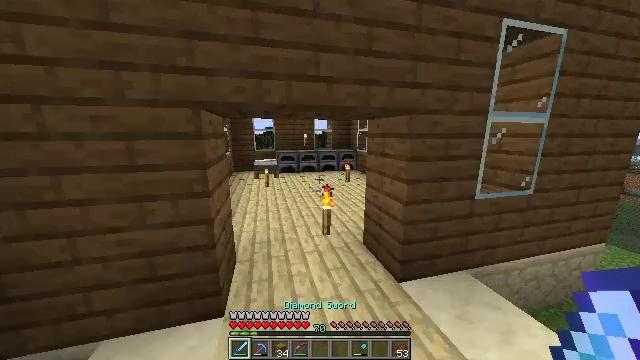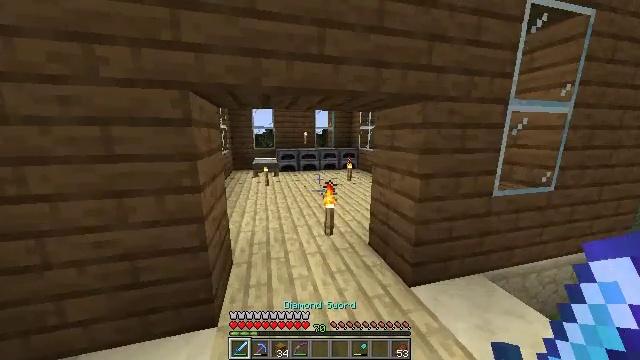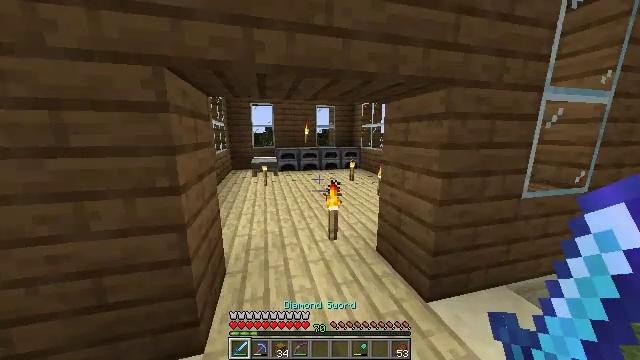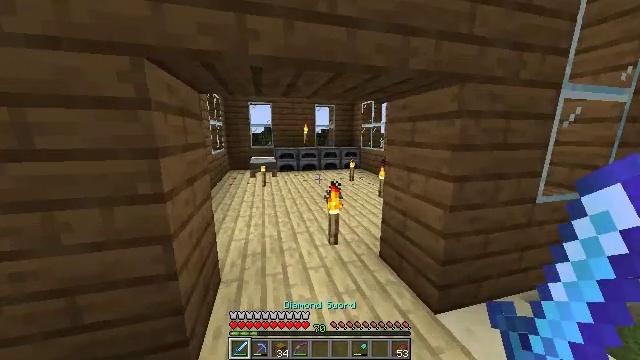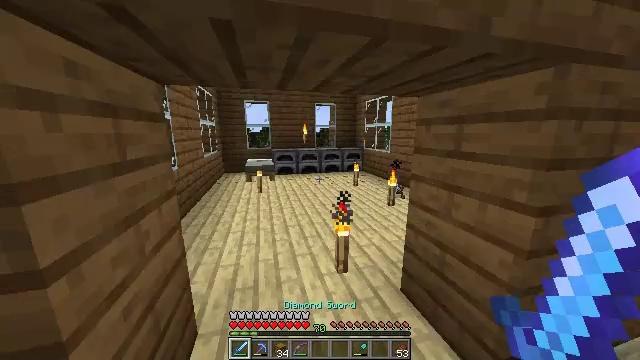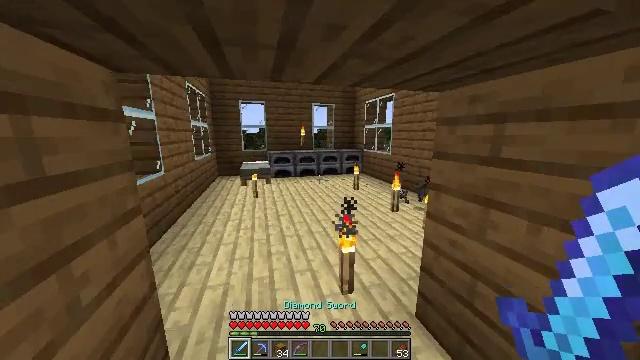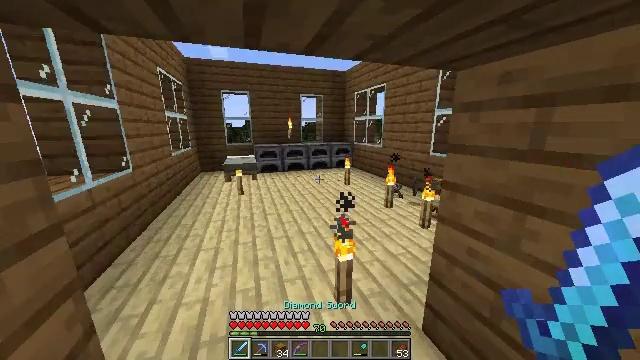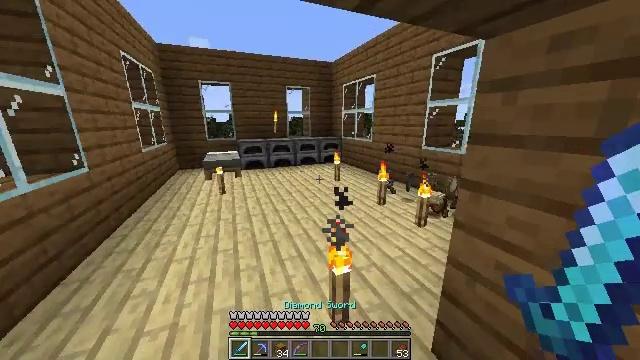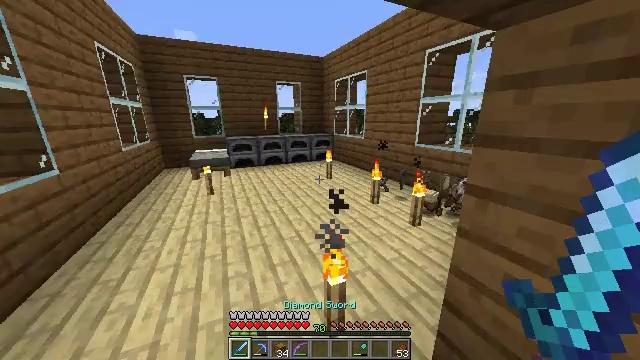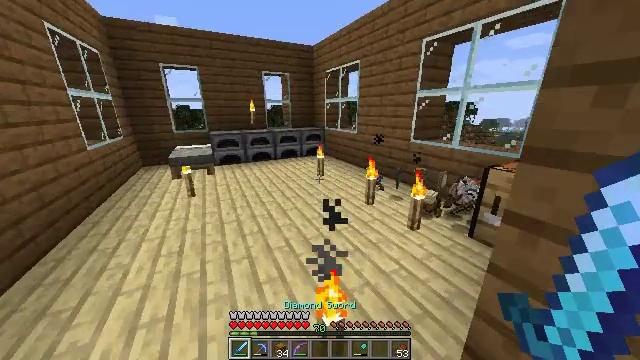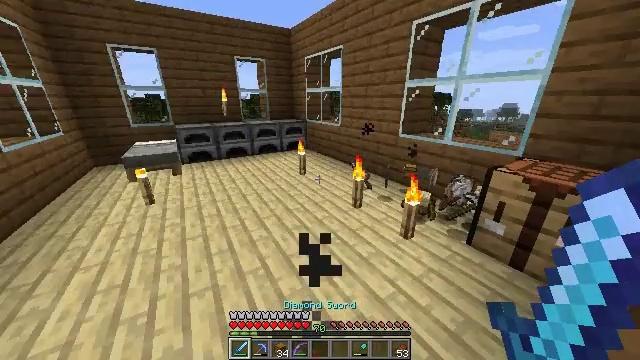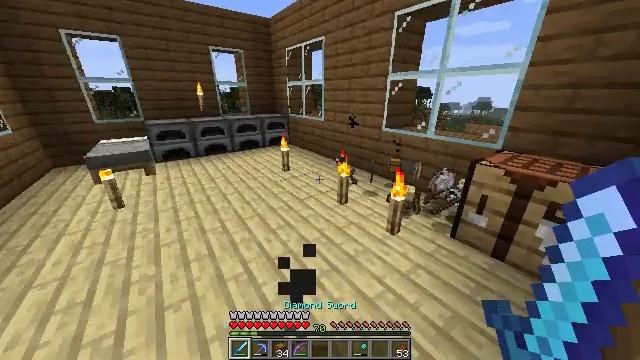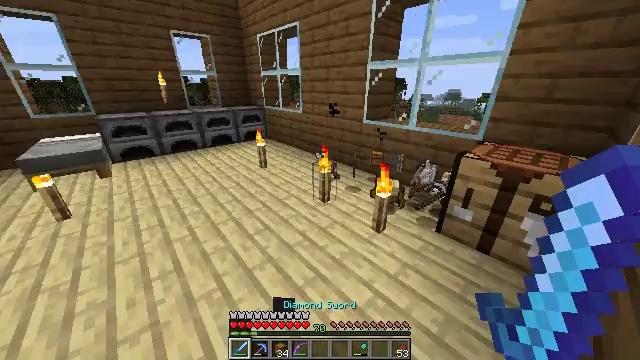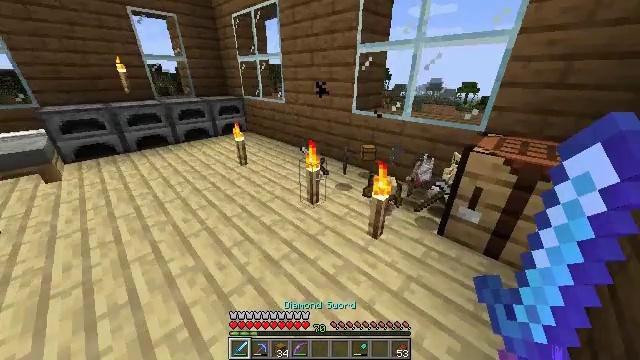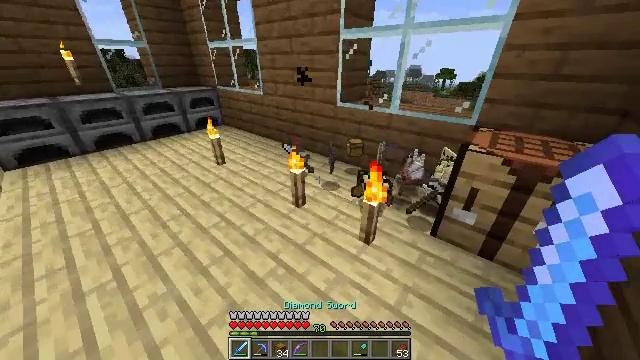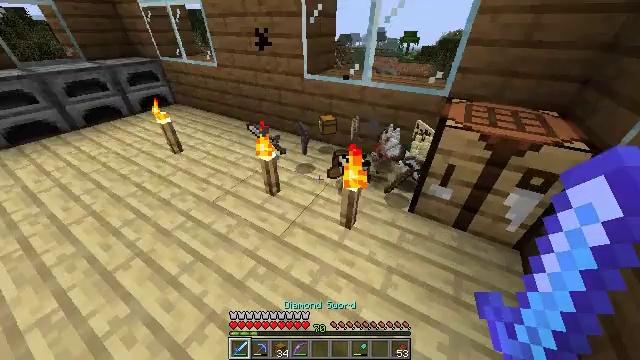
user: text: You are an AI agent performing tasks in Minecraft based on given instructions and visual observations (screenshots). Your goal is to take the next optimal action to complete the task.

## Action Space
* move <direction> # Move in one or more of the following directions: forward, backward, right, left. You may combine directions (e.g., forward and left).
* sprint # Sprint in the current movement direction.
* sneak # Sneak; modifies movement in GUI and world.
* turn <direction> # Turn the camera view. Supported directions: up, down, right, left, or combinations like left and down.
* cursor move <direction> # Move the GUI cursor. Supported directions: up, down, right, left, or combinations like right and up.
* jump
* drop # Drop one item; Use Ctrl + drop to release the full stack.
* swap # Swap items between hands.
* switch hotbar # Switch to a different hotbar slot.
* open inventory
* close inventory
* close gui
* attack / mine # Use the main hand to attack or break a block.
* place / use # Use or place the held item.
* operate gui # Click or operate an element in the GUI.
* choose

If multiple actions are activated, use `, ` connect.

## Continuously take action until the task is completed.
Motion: motion action
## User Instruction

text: Get the furnace back into your inventory.
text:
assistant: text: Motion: move forward, sprint
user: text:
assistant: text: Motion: move forward, sprint
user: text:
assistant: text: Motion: move forward, sprint
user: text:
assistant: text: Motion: move forward, sprint
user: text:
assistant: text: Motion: move forward, sprint
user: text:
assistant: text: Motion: move forward, sprint, turn right and down
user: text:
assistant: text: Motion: move forward, sprint, turn right and down
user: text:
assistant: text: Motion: move forward, sprint, turn right
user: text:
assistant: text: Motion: move forward, sprint, turn right and down
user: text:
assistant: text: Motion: move forward, sprint, turn right and down
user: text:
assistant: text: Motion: move forward, sprint, turn right and down
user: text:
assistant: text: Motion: move forward, sprint, turn right and down
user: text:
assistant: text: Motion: move forward, sprint, turn right and down
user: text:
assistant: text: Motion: move forward, sprint, turn right and down
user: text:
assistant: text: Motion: move forward, sprint, turn right and down
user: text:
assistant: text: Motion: move forward, sprint, turn right and down
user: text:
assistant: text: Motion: move forward, sprint, turn right and down
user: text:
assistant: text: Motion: move forward, sprint, turn right and down
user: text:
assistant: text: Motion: move forward, sprint, turn right and down
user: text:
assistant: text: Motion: move forward, sprint, turn right and down
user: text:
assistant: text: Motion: move forward, sprint, turn down
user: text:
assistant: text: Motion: move forward, sprint, turn down
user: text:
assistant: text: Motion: move forward, sprint, turn down
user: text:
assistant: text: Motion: move forward, sprint, turn down
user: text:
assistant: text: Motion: move forward, sprint, turn down
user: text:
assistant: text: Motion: move forward, sprint, turn left and down
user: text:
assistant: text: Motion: turn left and down
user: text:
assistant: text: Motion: turn left and down
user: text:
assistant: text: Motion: turn left, open inventory
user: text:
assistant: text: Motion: open inventory